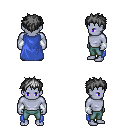
a pixel art fantasy rpg character, male body template, dark elf, purple skin, blue cape, teal pants, gray bedhead hairstyle, white cloth bracers, four views (front, back, left, right), 2x2 character sprite sheet, small pixel art, hard edges, no anti-aliasing